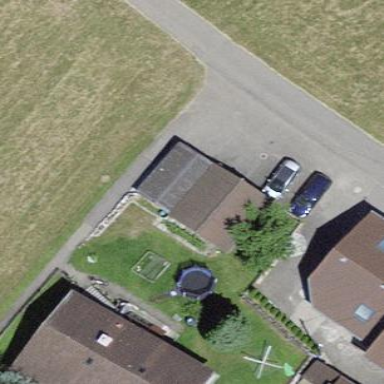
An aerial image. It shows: Garage.